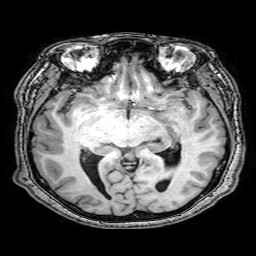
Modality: T1w
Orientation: coronal
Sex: female
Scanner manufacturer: philips
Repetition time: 0.008189 s
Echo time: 0.00375 s